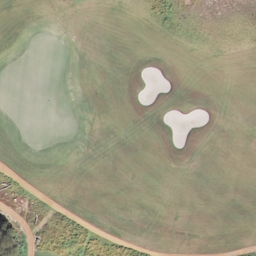
Label: golf course